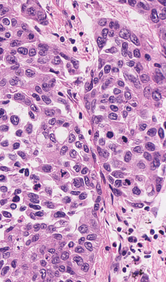
Tumor epithelial tissue: yes
Tumor-associated stroma tissue: yes
Normal tissue: no